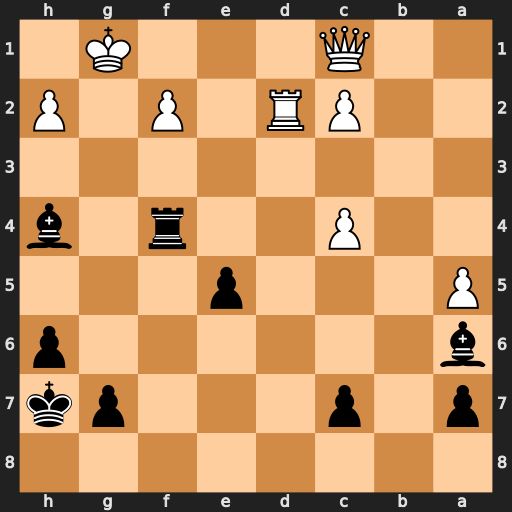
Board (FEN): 8/p1p3pk/b6p/P3p3/2P2r1b/8/2PR1P1P/2Q3K1
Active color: b
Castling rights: -
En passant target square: -
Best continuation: Rg4+ Kf1 Bxc4+ Rd3 e4